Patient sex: M
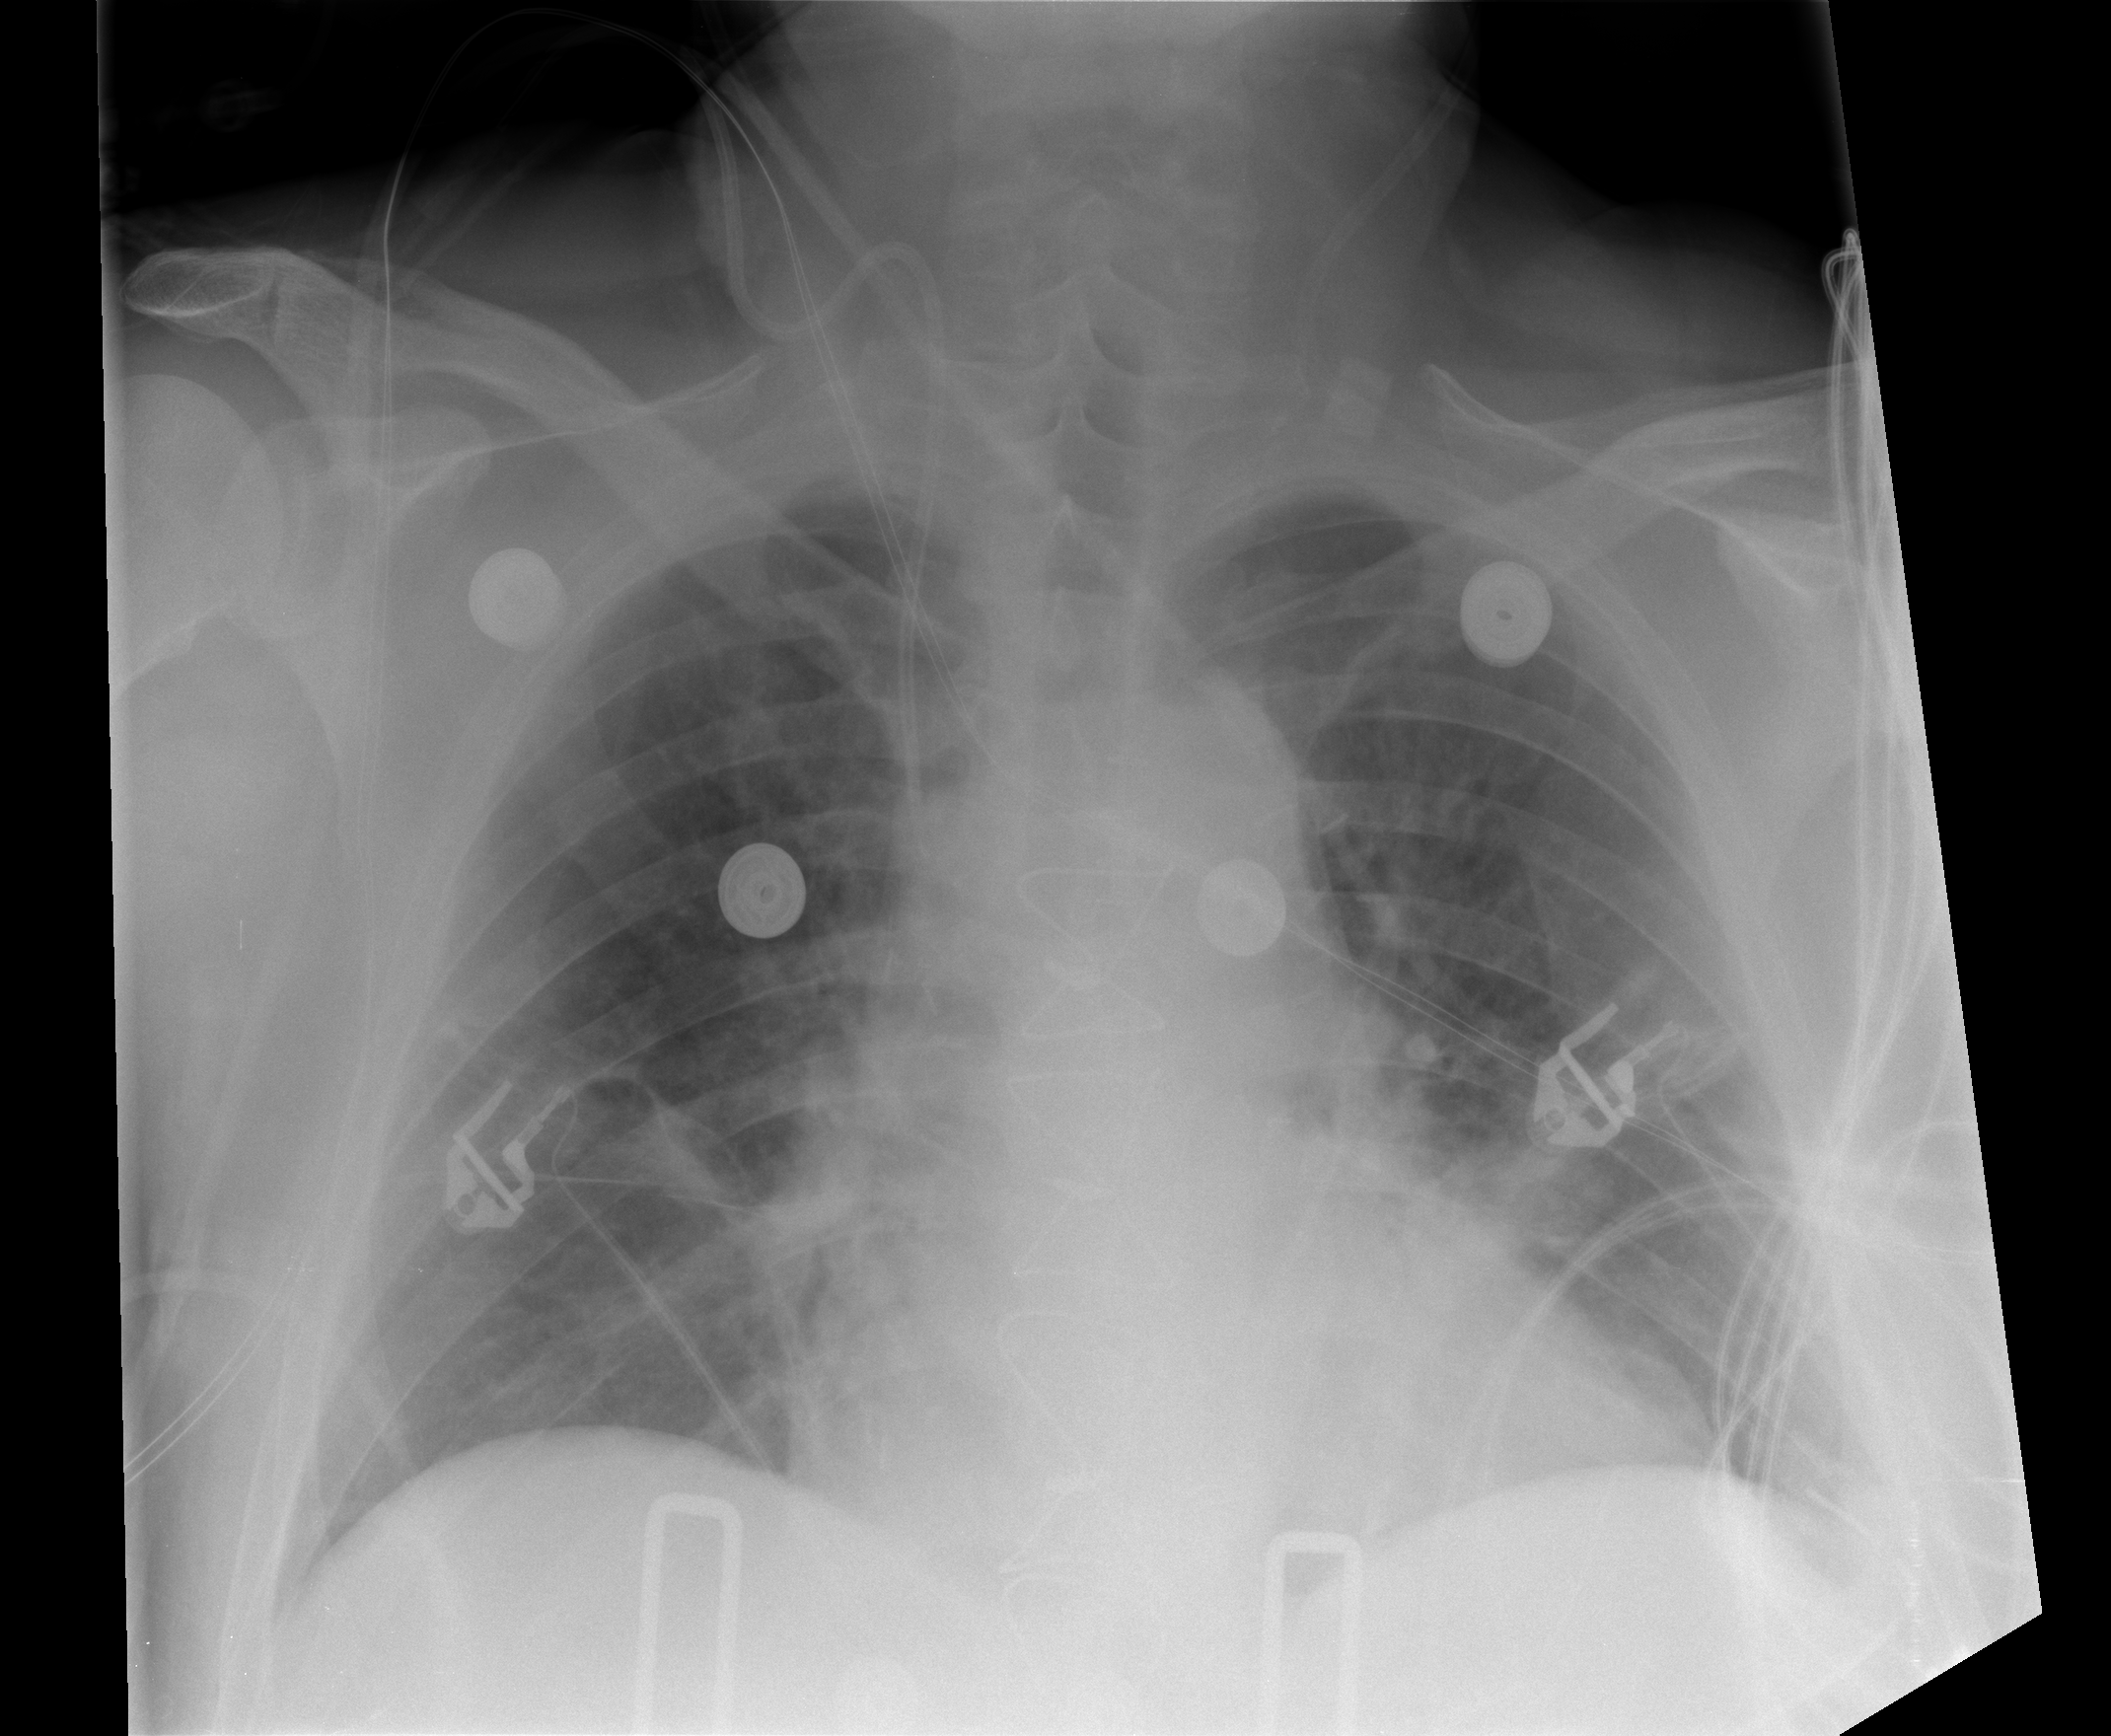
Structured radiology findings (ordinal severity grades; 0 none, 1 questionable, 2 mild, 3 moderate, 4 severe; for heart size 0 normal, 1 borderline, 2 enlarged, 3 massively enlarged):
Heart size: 1
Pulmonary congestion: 0
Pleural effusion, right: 0
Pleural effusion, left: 1
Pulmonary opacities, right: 0
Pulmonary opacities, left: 0
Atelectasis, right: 0
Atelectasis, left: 2